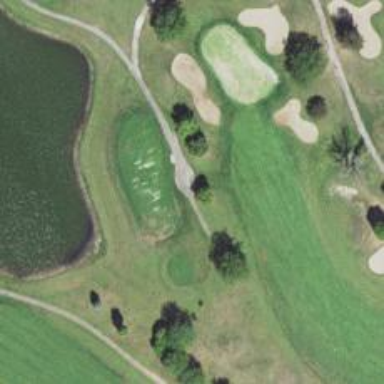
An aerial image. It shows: Service road designated as golf cart path.